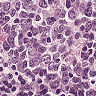
Metastatic tissue present: no